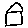
Label: house